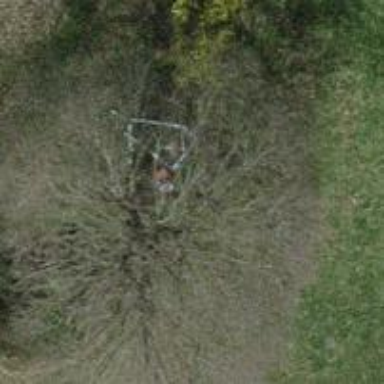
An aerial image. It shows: Beautiful tree in nature.